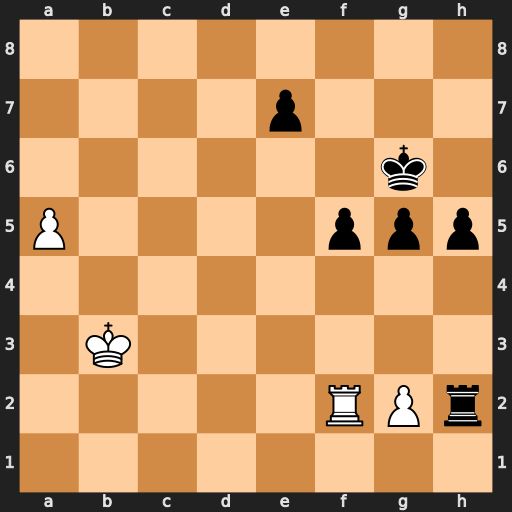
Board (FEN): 8/4p3/6k1/P4ppp/8/1K6/5RPr/8
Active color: w
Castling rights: -
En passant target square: -
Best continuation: a6 Rh1 a7 Ra1 Ra2 Rxa2 Kxa2